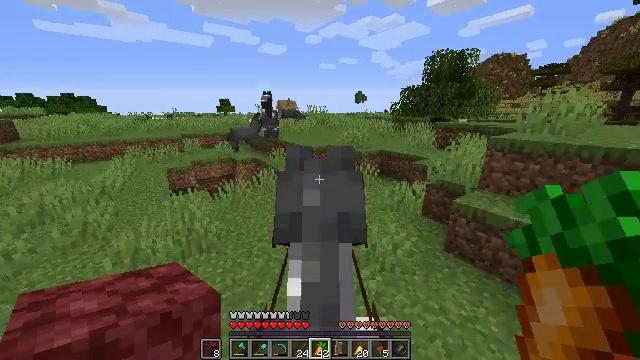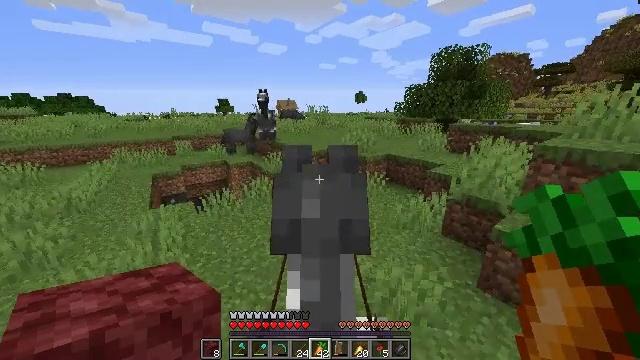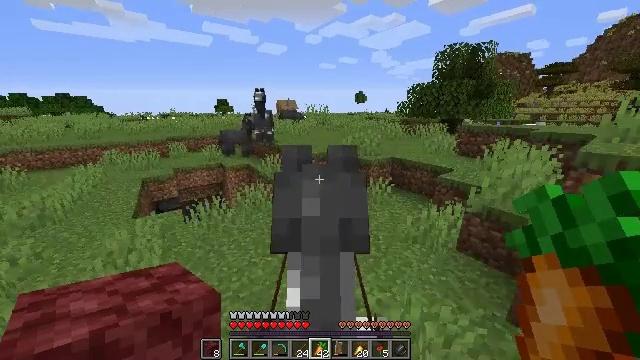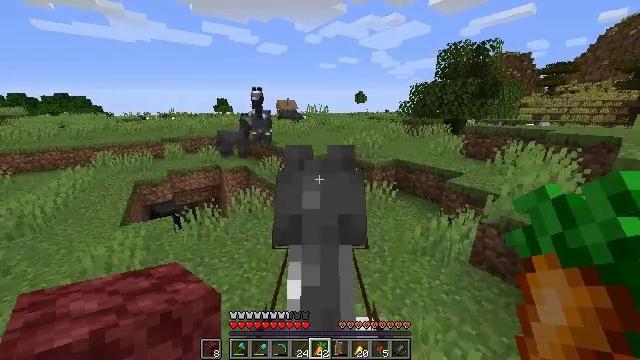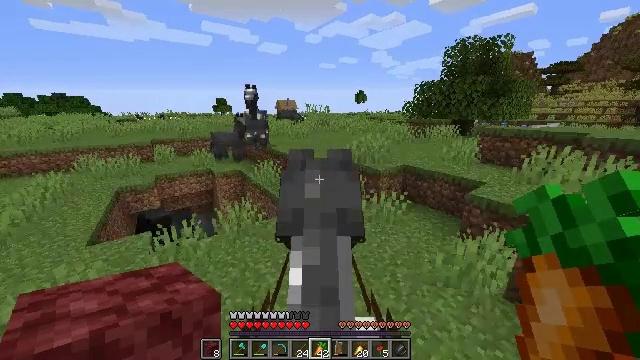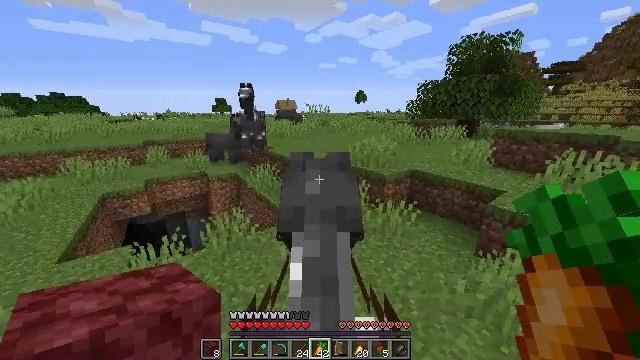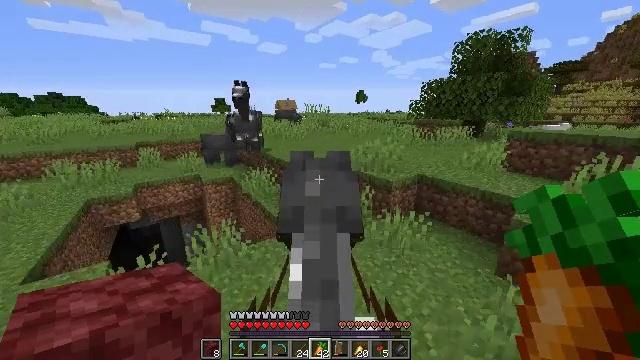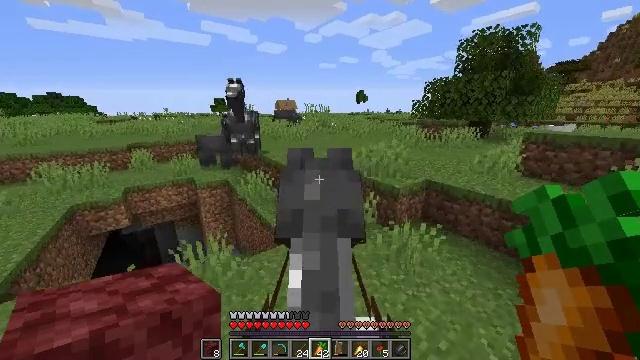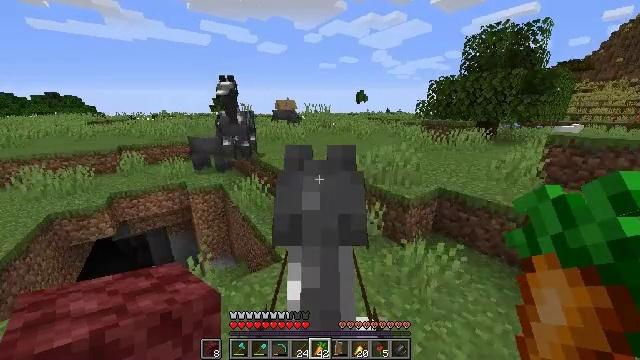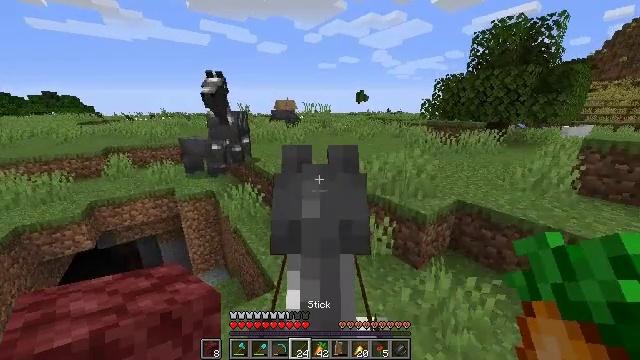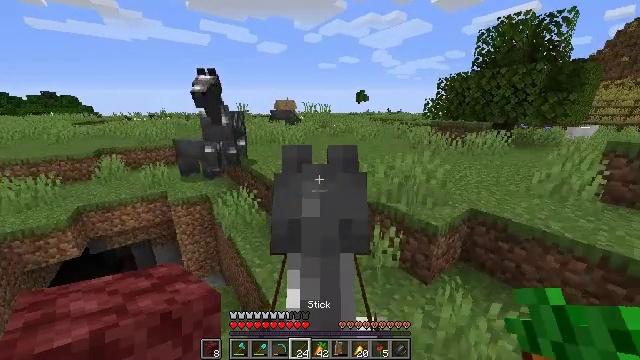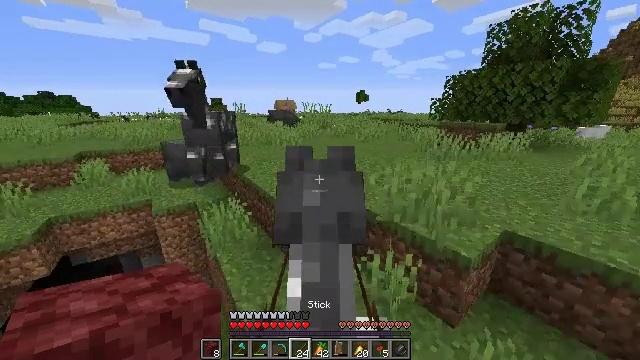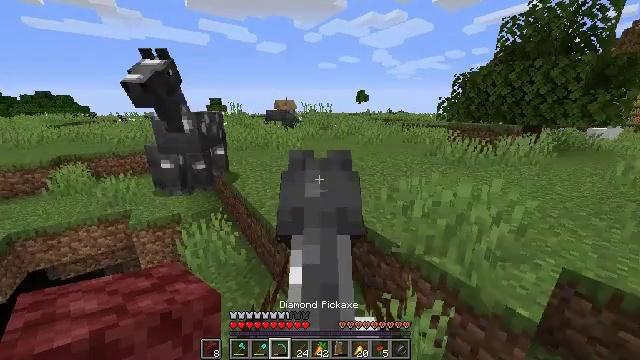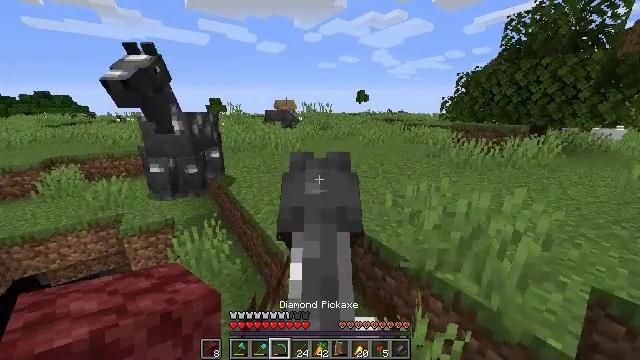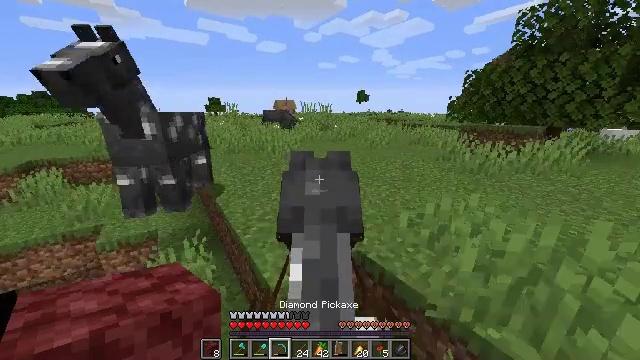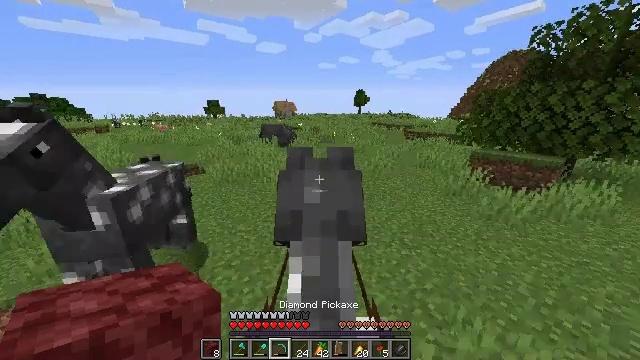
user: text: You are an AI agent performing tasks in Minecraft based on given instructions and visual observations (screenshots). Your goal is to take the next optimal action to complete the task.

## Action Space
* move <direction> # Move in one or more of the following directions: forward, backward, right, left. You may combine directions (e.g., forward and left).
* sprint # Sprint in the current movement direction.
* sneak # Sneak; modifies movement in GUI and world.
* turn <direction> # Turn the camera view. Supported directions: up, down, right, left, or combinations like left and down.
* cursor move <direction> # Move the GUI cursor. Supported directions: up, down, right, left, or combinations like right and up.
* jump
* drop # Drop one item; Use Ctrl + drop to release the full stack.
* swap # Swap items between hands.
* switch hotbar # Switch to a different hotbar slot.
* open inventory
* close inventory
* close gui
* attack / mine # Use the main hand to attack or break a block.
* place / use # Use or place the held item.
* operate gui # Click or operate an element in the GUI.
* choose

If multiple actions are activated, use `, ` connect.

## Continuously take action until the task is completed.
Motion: motion action
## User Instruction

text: Recover the brewing stand by mining it.
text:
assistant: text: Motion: move forward, sprint
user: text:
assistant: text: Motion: move forward, sprint
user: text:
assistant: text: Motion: move forward, sprint
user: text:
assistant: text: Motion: move forward, sprint
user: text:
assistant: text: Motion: move forward, sprint
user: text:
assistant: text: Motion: move forward, sprint
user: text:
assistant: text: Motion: move forward, sprint
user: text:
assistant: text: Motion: move forward, sprint
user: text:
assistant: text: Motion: move forward, sprint
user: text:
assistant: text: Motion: move forward, sprint
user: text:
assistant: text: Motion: move forward, sprint
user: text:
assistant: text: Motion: move forward, sprint
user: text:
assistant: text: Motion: move forward, sprint
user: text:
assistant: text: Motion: move forward, sprint
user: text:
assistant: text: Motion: move forward, sprint
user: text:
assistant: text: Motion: move forward, sprint
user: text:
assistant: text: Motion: move forward, sprint
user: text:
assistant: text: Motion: move forward, sprint
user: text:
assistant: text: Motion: move forward, sprint
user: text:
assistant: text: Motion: move forward, sprint
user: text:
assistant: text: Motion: move forward, sprint
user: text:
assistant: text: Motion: move forward, sprint
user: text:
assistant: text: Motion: move forward, sprint
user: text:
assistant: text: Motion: move forward, sprint
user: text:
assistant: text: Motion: move forward, sprint
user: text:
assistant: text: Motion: move forward, sprint
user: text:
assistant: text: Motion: move forward, sprint
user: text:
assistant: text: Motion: move forward, sprint
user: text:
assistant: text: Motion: move forward, sprint
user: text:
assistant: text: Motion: move forward, sprint